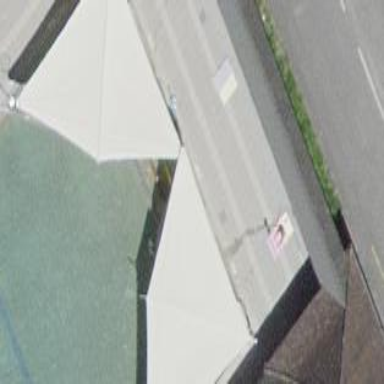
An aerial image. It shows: View of roof of building.